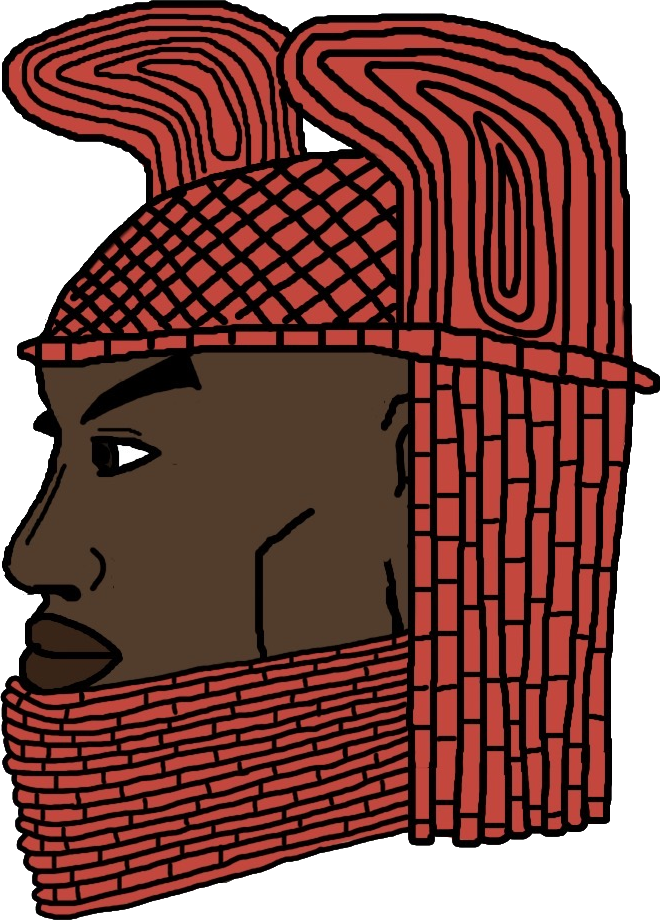
Label: 4_Yes_Chad